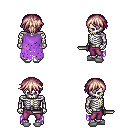
a pixel art fantasy rpg character, male body template, skeleton, maroon tattered cape, magenta pants, white blonde short bangs hairstyle, white slippers, dagger, four views (front, back, left, right), 2x2 character sprite sheet, small pixel art, hard edges, no anti-aliasing